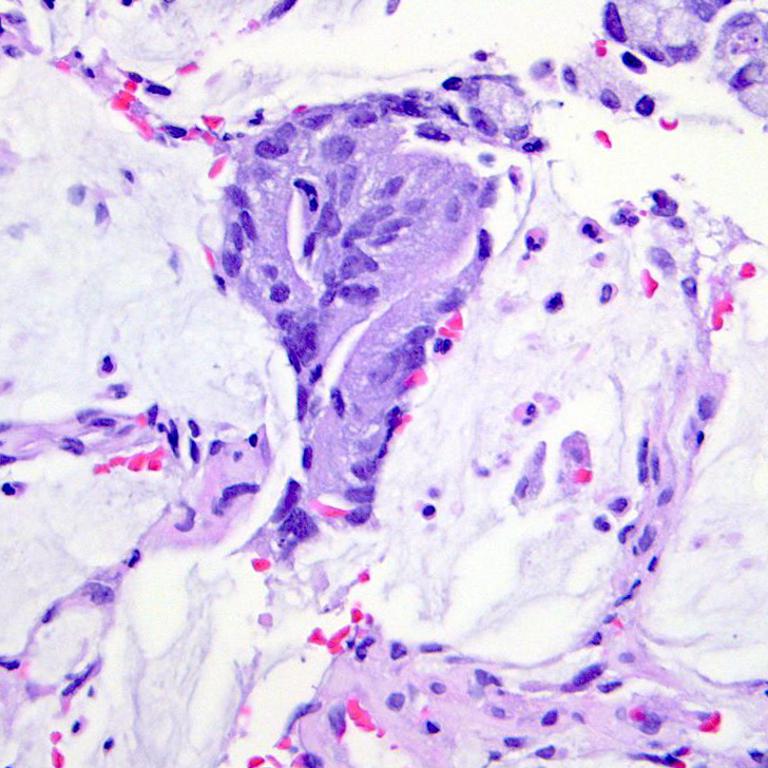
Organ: colon
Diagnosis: adenocarcinomas